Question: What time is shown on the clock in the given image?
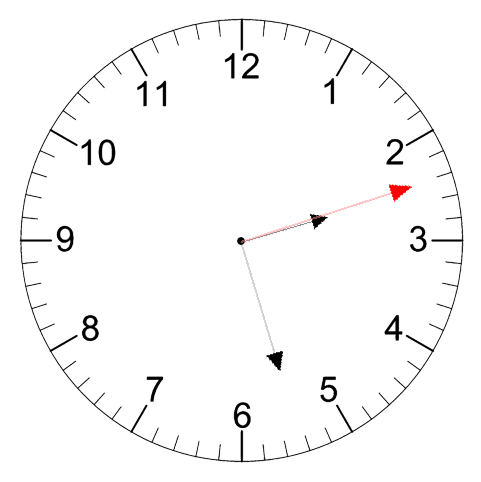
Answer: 02:27:12